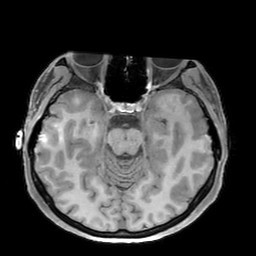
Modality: T1w
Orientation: coronal
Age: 30
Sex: female
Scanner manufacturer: philips
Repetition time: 0.0076 s
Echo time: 0.0024 s